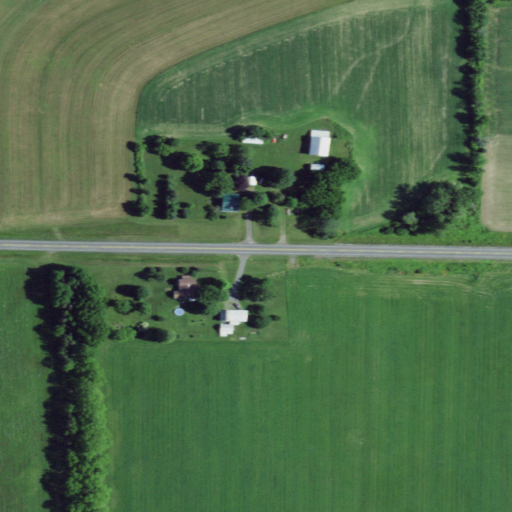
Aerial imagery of mountain in New York named Lazarus Hill containing cultivated crops, open development, pasture, and low intensity development